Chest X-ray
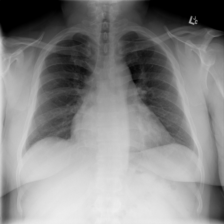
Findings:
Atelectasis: negative
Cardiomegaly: negative
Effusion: negative
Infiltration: negative
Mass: negative
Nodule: negative
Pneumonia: negative
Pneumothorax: negative
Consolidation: negative
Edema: negative
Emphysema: negative
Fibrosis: negative
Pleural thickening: negative
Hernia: negative